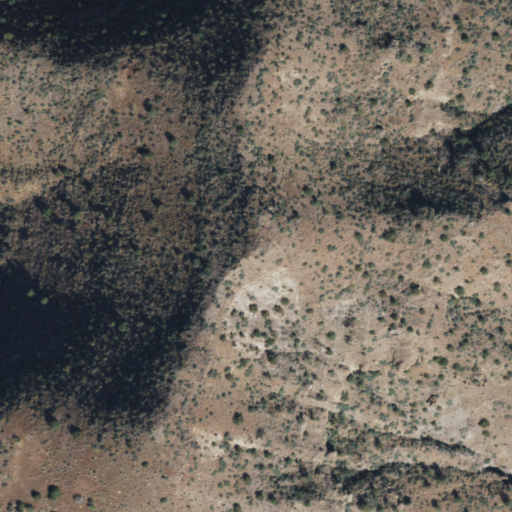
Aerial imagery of mountain in Arizona named Seep Spring Mountain containing evergreen forest and shrub